Interaction volume radius: 5 \u00c5
Interaction volume height: 25 \u00c5
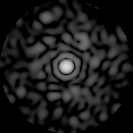
Disorder parameter: 0.8223